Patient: sex F, age 58
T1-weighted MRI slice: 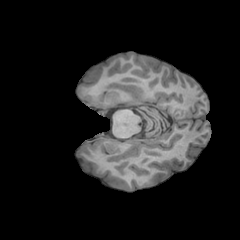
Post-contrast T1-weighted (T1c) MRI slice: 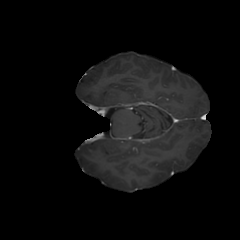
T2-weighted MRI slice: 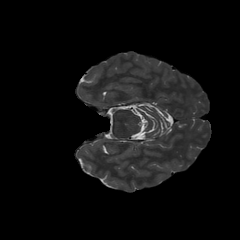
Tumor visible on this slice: no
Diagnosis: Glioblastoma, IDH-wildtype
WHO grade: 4